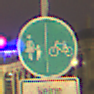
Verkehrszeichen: GetrennterRadUndGehwegRadwegRechts
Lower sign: HinweisDurchVerbaleAngabe4
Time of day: Night
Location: Outdoor (Urban)
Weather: Overcast
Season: NotSpecified
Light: Artificial